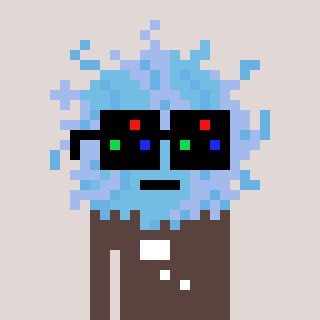
a pixel art character with square black sunglasses, a lint-shaped head and a darkbrown-colored body on a warm background